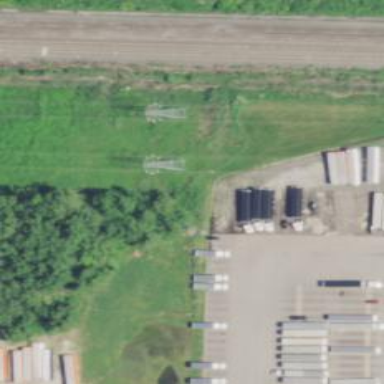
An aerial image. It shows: Lattice structure tower used for power transmission.